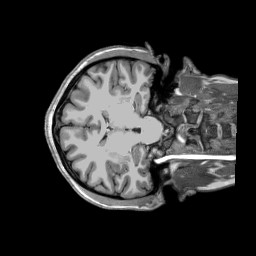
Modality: T1w
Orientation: axial